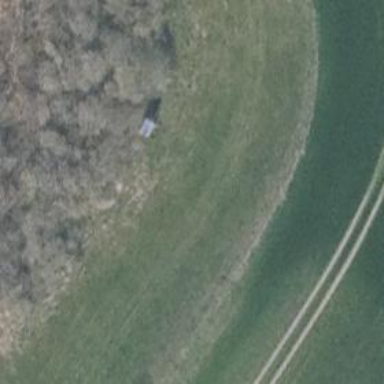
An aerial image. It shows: Hunting stand.